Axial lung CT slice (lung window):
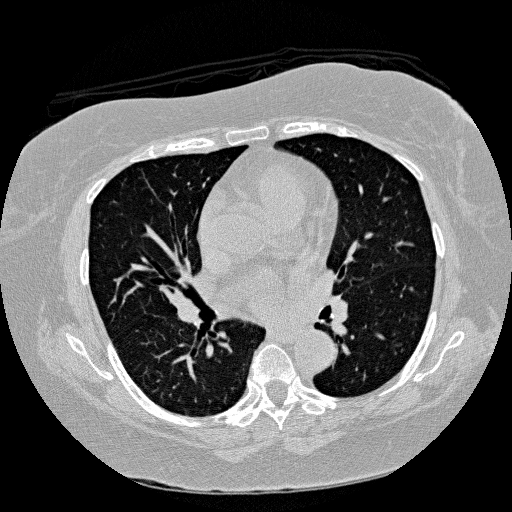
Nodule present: no